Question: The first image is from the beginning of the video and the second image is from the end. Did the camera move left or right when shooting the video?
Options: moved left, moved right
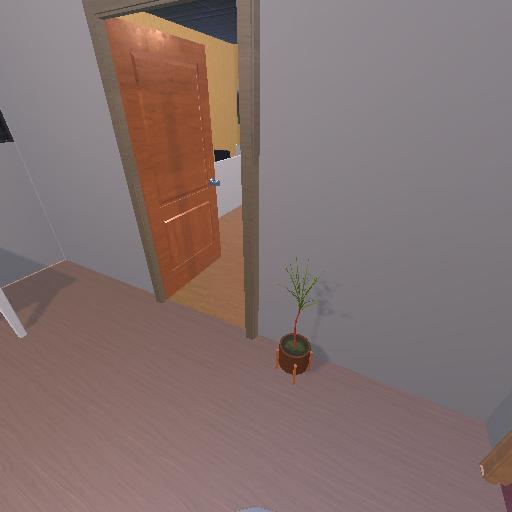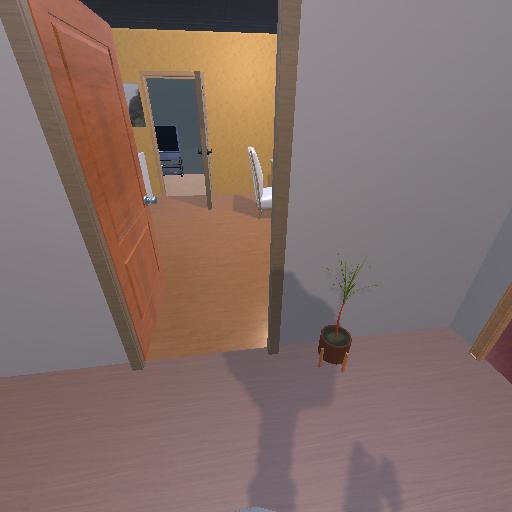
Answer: moved left